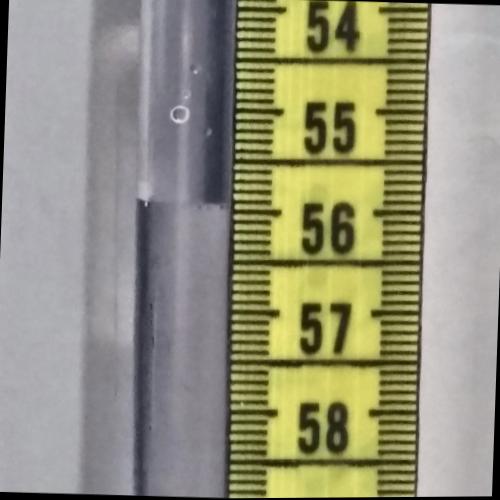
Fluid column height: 55.9 cm